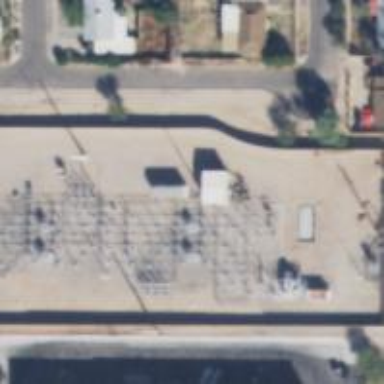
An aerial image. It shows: Power pole.